Question: I have problems building a conversation window between 2 ppl, it is Always broken :(
My idea to have at the top located div with some info about one user and then on the bottom fixed tekst area with send button.
And in the middle place where the messages would be shown ...
here is what i've got, but it is totally broken :(
<URL>
'''
<nav class="navbar navbar-default navbar-fixed-top navbar-height" role="navigation">
<div class="container">
<img src="http://placehold.it/50x50" alt="" />
<button type="button" class="btn btn-warning dropdown-toggle" data-toggle="dropdown"> <span class="caret"></span>
<span class="sr-only">Toggle Dropdown</span>
</button>
<ul class="dropdown-menu" role="menu">
<li><a href="#">Favorite</a>
</li>
<li><a href="#">Ignore</a>
</li>
<li><a href="#">Report</a>
</li>
<li><a href="#">Delete</a>
</li>
</ul>
<p>Name</p>
<p>Location</p>
</nav>
</div>
<div class="container">
<p><b>Seller 1</b>
</p>
<p>Hello, message 1, message 1, message 1, message 1, message 1, message 1</p>
<p><b>Buyer 2</b>
</p>
<p>Hi, hi, message 1, message 1, message 1, message 1, message 1, message 1</p>
<p><b>Seller 1</b>
</p>
<p>Hello, message 1, message 1, message 1, message 1, message 1, message 1</p>
<p><b>Buyer 2</b>
</p>
<p>Hi, hi, i'm glad you wrote me, lets talk first</p>
<p><b>Seller 1</b>
</p>
<p>Hello, how are you? I just saw you and would like to meet!</p>
<p><b>Buyer 2</b>
</p>
<p>Hi, hi, i'm glad you wrote me, lets talk first</p>
</div>
<div id="footer">
<div class="container">
<p>
<textarea class="form-control" rows="3"></textarea>
</p>
<p>
<button type="submit" class="btn btn-primary">Send</button>
</p>
</div>
</div>
'''
I'm trying to make it with bootstrap.
here is how I would like to have it look like:

Anyone can eleborate .... please???
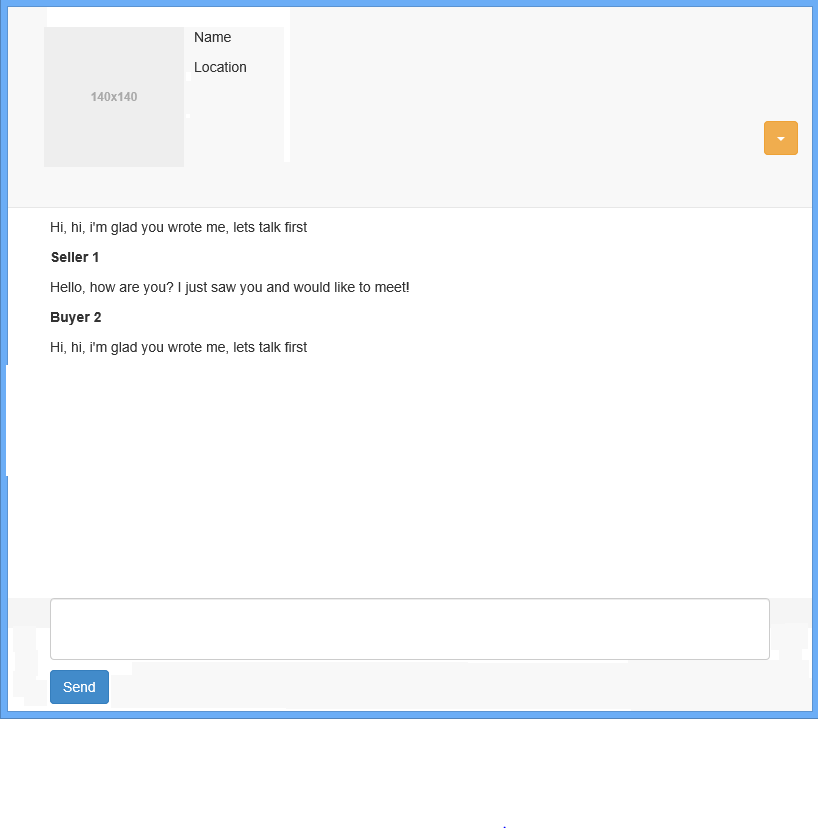
Answer: Responding mostly to your comment above, here are some starter solutions.
<URL>
'''
#footer {
position: absolute;
bottom: 0;
left: 0;
right: 0;
}
<img ... class="pull-left" />
<button type="button" class="... pull-right"> ...
<ul class="dropdown-menu pull-right"> ...
'''